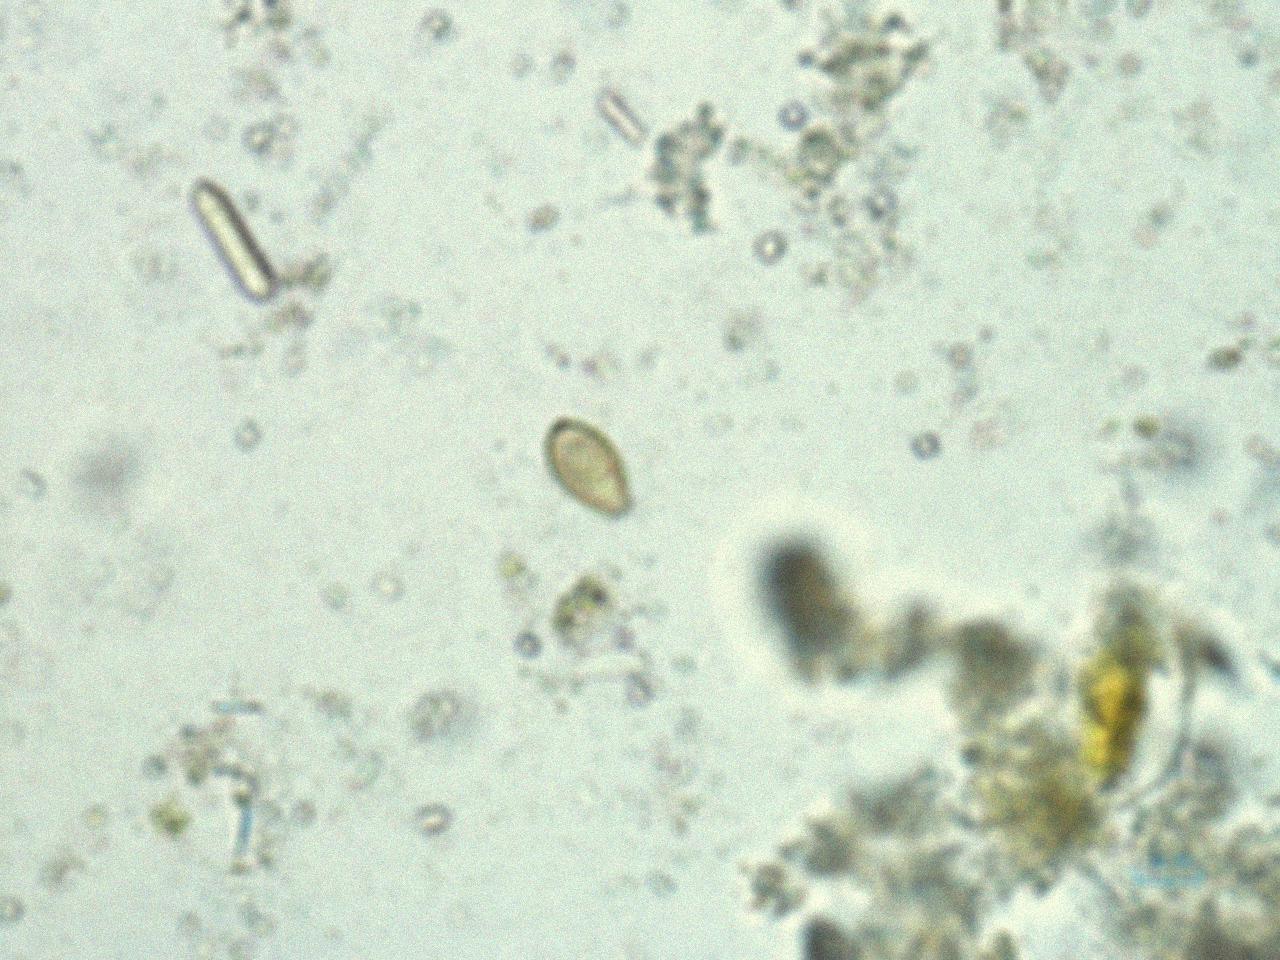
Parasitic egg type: Opisthorchis viverrine